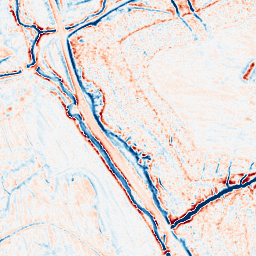
Category: edge_preserving
Decomposition family: anisotropic_diffusion
Decomposition parameters: iterations: 20
kappa: 10
gamma: 0.1
Upsampling method: linear_exact
Upsampling parameters: scale: 2
Upsampling scale: 2